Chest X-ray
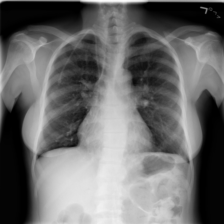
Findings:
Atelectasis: negative
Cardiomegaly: negative
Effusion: negative
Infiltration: negative
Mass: negative
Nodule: negative
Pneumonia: negative
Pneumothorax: negative
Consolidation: negative
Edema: negative
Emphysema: negative
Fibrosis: negative
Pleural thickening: negative
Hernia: negative